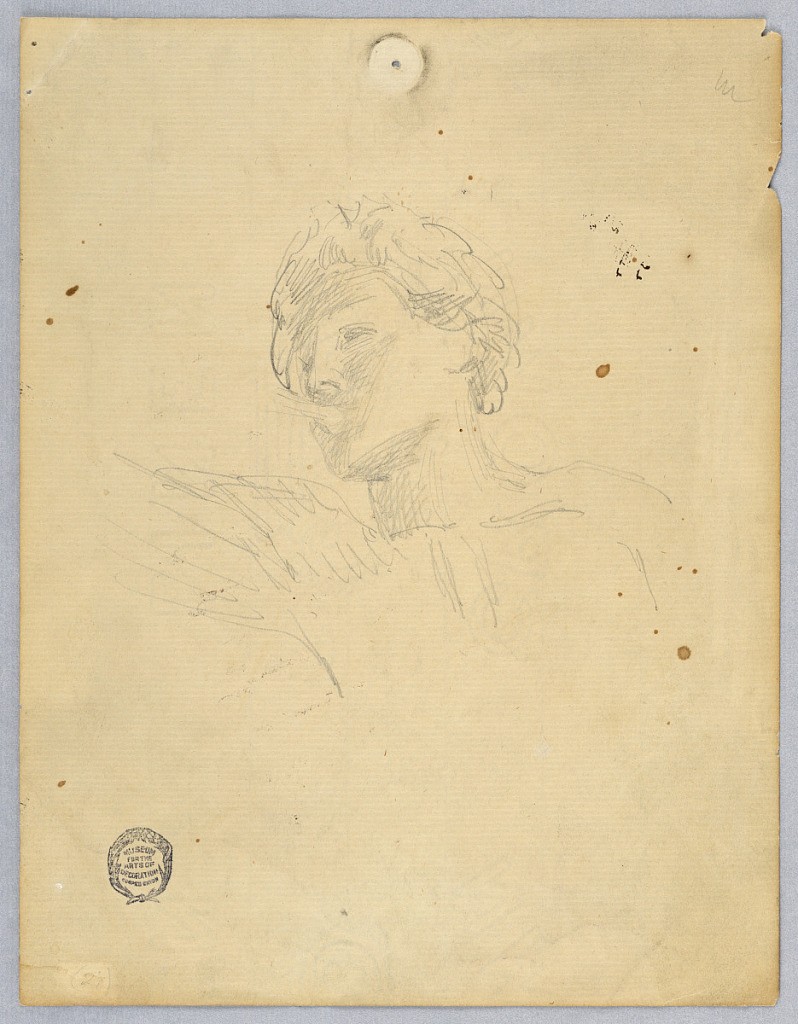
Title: Sketch for the Head of an Angel
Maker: Francis Augustus Lathrop, American, 1849–1909
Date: ca. 1893
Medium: Graphite on laid paper
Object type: Drawing
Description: Shown turned to left and blowing a trumpet. The bust and part of the right arm are shown.